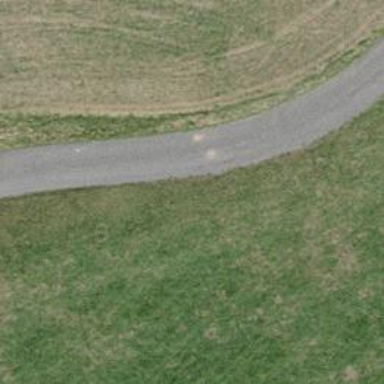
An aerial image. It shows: Well-maintained track road with grade 1 tracktype.